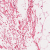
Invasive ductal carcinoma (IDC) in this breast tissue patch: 0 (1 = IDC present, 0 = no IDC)